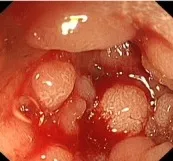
Clinical description. Colonoscopy of the proband (III-1): (a) The colonoscopy showed about a thousand polyps and local bulge type tumor in the colon; the maximum diameter was about 3 cm. The center of the tumor showed ulcer, considered familial adenomatous polyposis and carcinogenesis.
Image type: endoscopy (gi_endoscopy)